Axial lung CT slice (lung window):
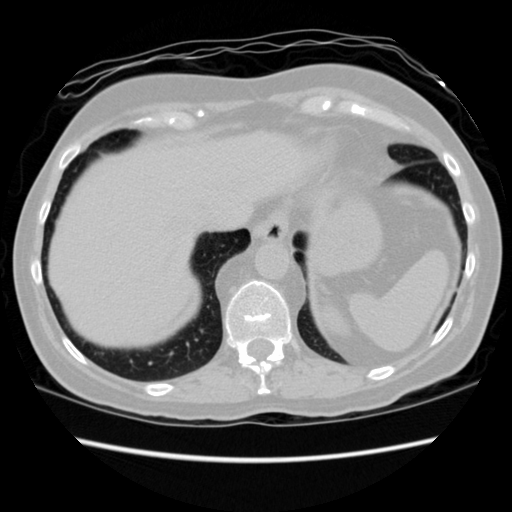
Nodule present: no